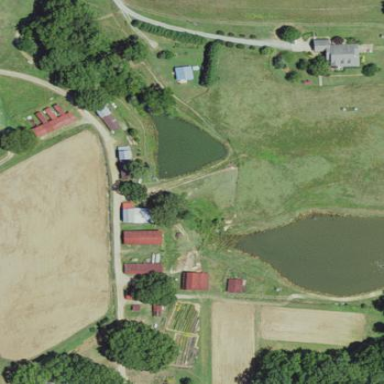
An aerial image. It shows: Farmyard area.